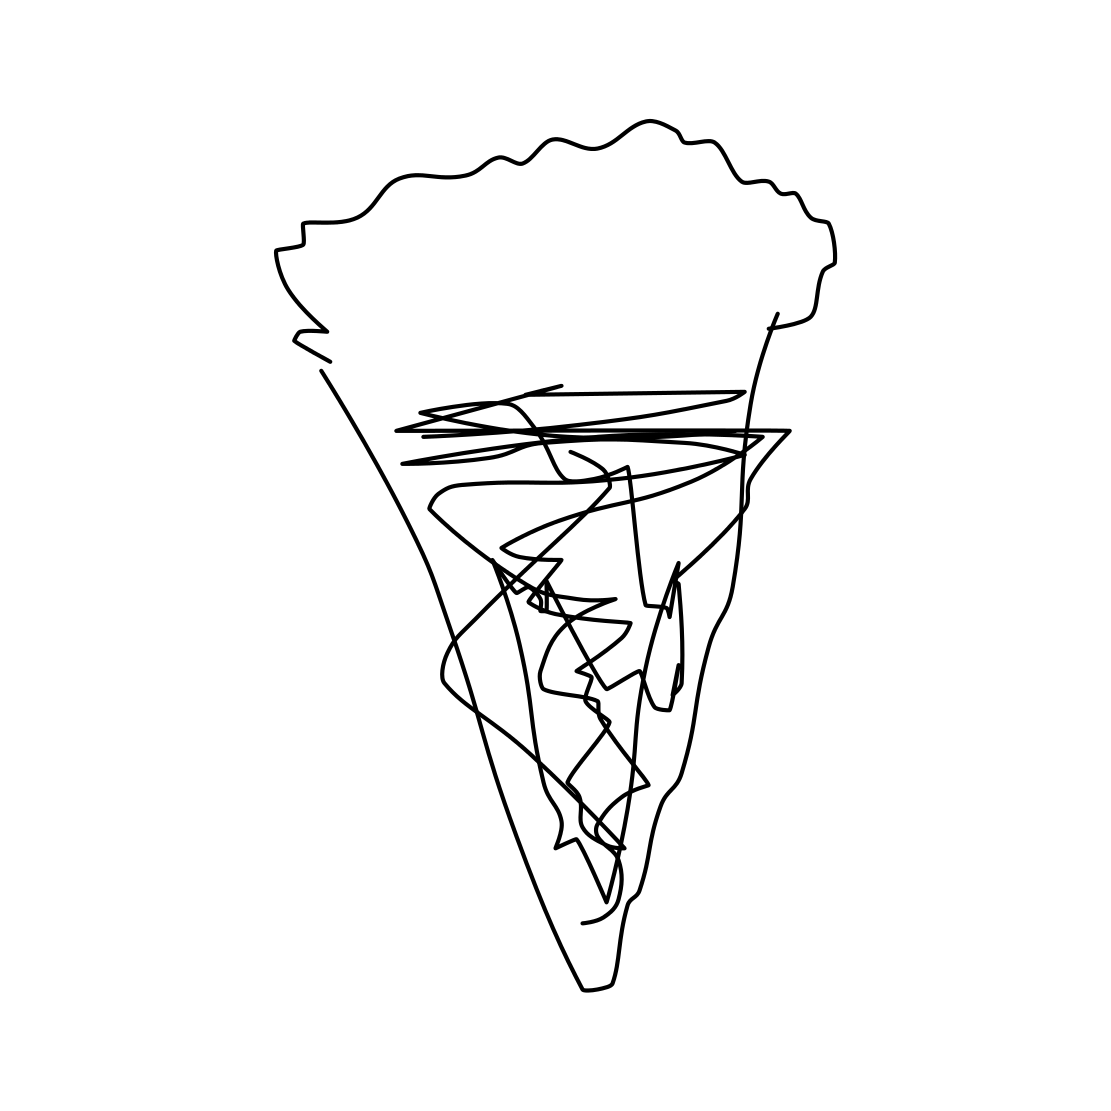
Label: ice-cream-cone